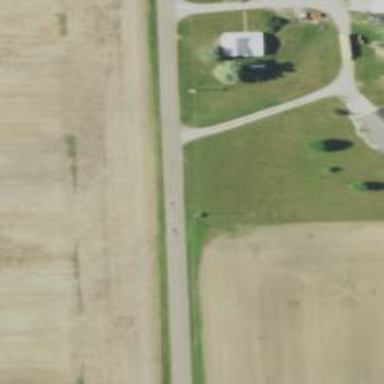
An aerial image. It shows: Tertiary road.